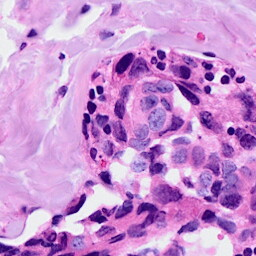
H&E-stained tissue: Breast